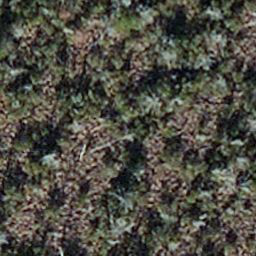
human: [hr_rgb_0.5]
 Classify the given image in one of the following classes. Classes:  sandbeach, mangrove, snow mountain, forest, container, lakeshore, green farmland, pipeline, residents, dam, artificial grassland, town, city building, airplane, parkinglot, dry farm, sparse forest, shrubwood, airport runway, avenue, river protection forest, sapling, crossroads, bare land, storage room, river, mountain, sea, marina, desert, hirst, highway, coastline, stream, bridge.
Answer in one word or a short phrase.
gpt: sapling